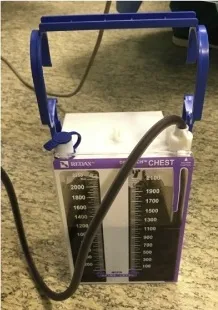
Diagnosis progress. . C. Chest tube drainage - food residue.
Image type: medical_photograph (other_medical_photograph)